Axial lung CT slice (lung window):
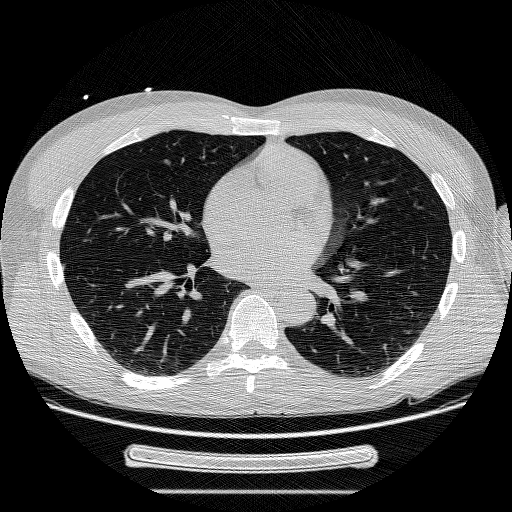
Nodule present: no